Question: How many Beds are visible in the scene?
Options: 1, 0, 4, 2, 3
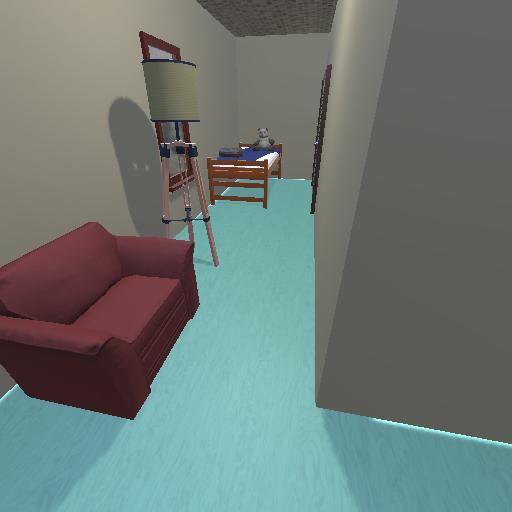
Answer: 1